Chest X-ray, AP view. Patient: 18 years old, sex F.
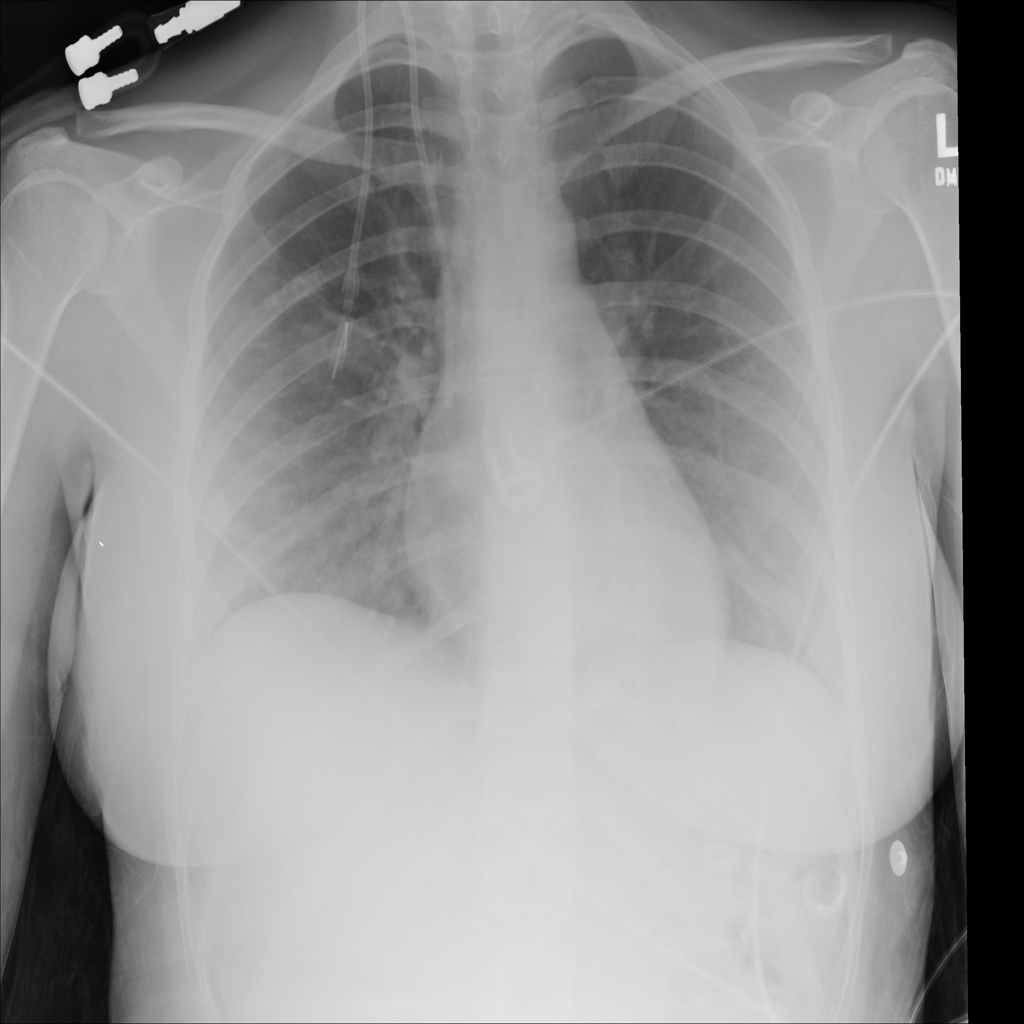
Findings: No Finding